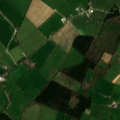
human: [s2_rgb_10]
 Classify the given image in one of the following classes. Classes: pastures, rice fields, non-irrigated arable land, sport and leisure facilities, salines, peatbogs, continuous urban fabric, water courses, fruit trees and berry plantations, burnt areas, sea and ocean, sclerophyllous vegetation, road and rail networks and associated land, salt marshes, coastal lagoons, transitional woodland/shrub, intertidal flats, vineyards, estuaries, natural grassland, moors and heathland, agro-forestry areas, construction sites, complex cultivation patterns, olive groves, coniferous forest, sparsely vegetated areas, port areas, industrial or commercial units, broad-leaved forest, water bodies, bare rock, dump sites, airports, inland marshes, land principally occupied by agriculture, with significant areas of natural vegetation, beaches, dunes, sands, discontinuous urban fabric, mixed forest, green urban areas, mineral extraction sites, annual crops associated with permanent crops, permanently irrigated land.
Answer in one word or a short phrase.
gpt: pastures